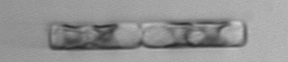
Label: Guinardia_delicatula